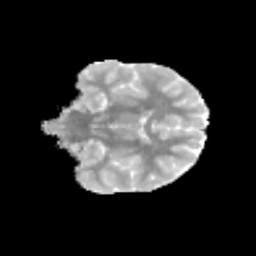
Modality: MD
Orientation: coronal
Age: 9
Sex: female
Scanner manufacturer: siemens
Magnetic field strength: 3 T
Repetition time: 3.8 s
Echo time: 0.07 s